Question: I am new to KineticJS, I want to make a repeated line like a ruler. Is there any other way making line without call line1, line2, line3, etc? I try to make that with for, but error happen. Anyone could help?
Ruler I want make :

My error code :
'''
for (int i = 0; i < 10; i++) {
var rects = new Kinetic.Rect({
x: 70,
y: 75,
width: 3,
height: 10,
fill: 'grey'
});
layer.add(rects);
}
'''
<URL>
Thanks
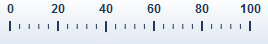
Answer: - - -

Here is code and a Fiddle: <URL>
'''
<!DOCTYPE html>
<html>
<head>
<meta charset="utf-8">
<title>Prototype</title>
<script type="text/javascript" src="http://code.jquery.com/jquery.min.js"></script>
<script src="http://d3lp1msu2r81bx.cloudfront.net/kjs/js/lib/kinetic-v4.7.2.min.js"></script>
<style>
body{padding:20px;}
#container{
border:solid 1px #ccc;
margin-top: 10px;
width:350px;
height:350px;
}
</style>
<script>
$(function(){
var stage = new Kinetic.Stage({
container: 'container',
width: 350,
height: 350
});
var layer = new Kinetic.Layer();
stage.add(layer);
var ruler=new Kinetic.Group({
x:50,
y:50,
width:265,
height:70,
draggable:true
});
layer.add(ruler);
var rulerBG=new Kinetic.Rect({
x:0,
y:0,
width:265,
height:70,
fillLinearGradientStartPoint: [107, 0],
fillLinearGradientEndPoint: [107, 70],
fillLinearGradientColorStops: [0,'white', .75,"rgba(236,247,252,1)", 1,"rgba(204,234,246,1)"],
stroke:"rgba(204,234,246,1)",
strokeWidth:.5
});
ruler.add(rulerBG);
var rulerMarks = new Kinetic.Shape({
x:0,
y:0,
drawFunc: function(context) {
context.beginPath();
for(var i=0;i<5;i++){
context.moveTo(10+i*50,50);
context.lineTo(10+i*50,30);
context.fillText((i*20),10+i*50-5,20);
for(var j=0;j<5;j++){
context.moveTo(10+i*50+j*10,45);
context.lineTo(10+i*50+j*10,35);
}
}
context.moveTo(5*50,50);
context.lineTo(5*50,30);
context.fillText((5*20),5*50-8,20);
context.fillStrokeShape(this);
},
stroke: 'black',
strokeWidth:2
});
ruler.add(rulerMarks);
layer.draw();
}); // end $(function(){});
</script>
</head>
<body>
<div id="container"></div>
</body>
</html>
'''